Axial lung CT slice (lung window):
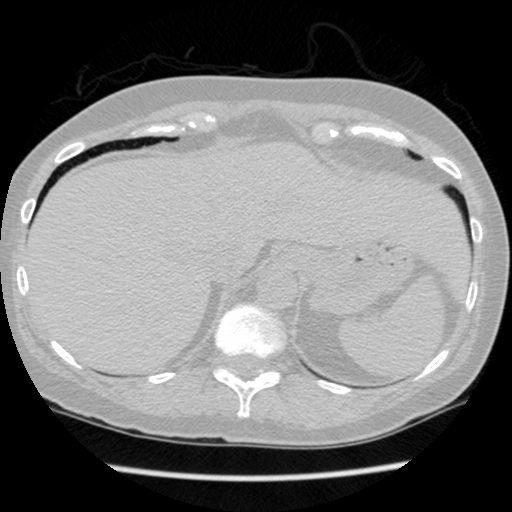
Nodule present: no